Interaction volume radius: 10 \u00c5
Interaction volume height: 20 \u00c5
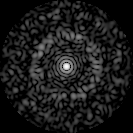
Disorder parameter: 0.8438